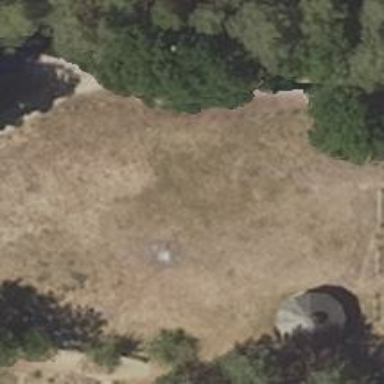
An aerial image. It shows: Campsite with tents.